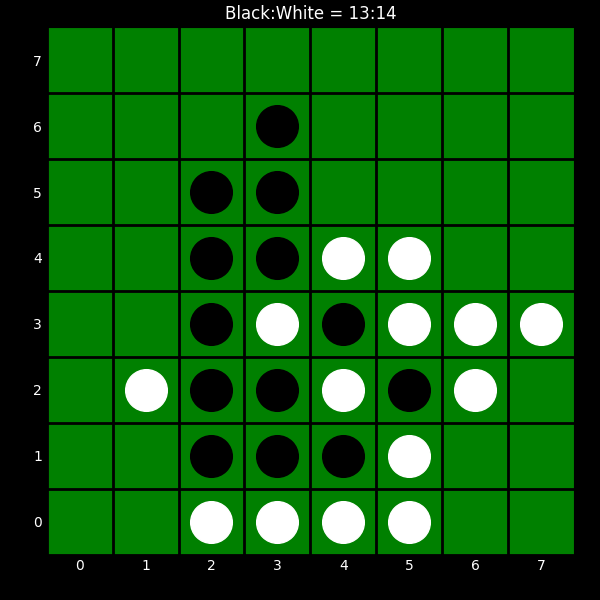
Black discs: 13
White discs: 14